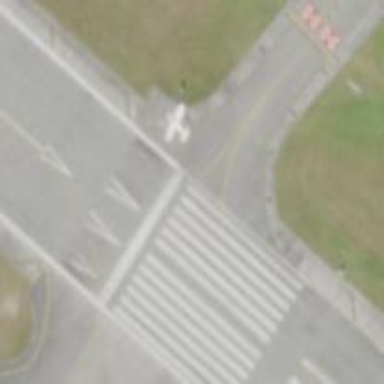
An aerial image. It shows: Image of taxiway at airport.